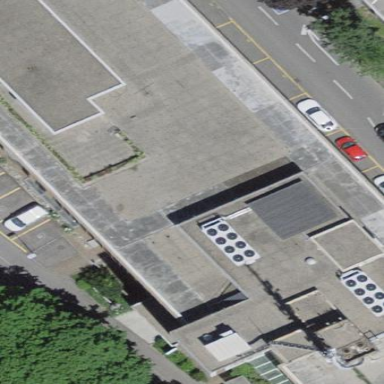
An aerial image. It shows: Office building.